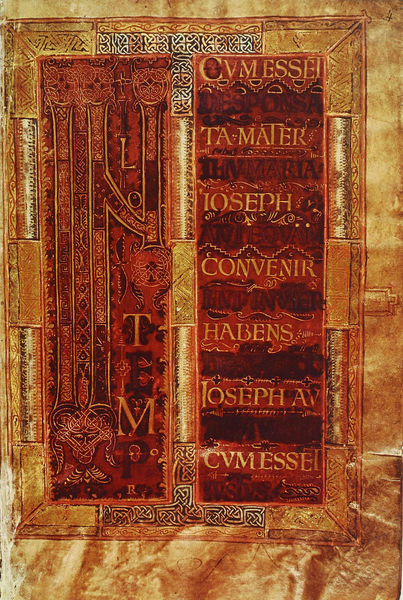
Titel: Godescalc Evangelistar
Standort: Herkunftsort: Aachen (EU - D)
Institution: Paris, Bibliothèque Nationale
Schlagwörter: gelb, braun, orange, rot, malerei, ornament, bibel, gold, schrift, papier, vergilbt, church, red, religious, black, gilded, old, yellow, inschrift, ornamente, brown, buch, kloster, text, buchstaben, buchseite, titelseite, pergament, gilt, illustration, joseph, letters, ancient, latein, lateinisch, ink, hello, religion, biebel, book, buchmalerei, majuskel, codex, christian, tan, bible, page, textile, latin, hinges, words, maiuskel, manuscript, leather, cvm, capitals, title, cover, jospeh, religon, illuminated, celtic, names, lettering, uniziale, keltenknoten, 21, illo, kells, ioseph, convenir, cvmessei, habens, temp, ввв, библия, desponsa, llo, tillo, crhristian, tamater, celtic knot, ltm, tm